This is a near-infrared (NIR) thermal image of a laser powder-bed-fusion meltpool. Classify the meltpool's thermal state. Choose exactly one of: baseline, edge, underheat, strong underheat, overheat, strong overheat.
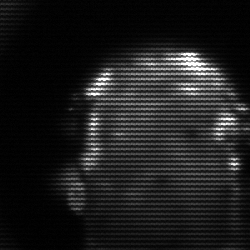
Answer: baseline